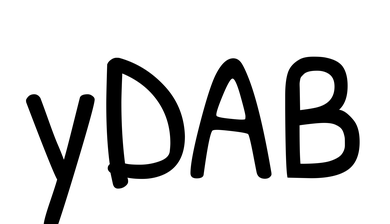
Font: PatrickHand-Regular